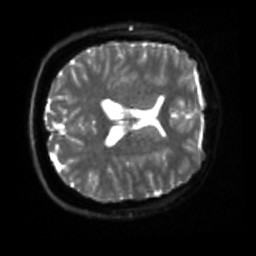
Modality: sbref
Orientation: axial
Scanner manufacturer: siemens
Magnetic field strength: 3 T
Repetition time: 4 s
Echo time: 0.0594 s